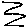
Label: zigzag